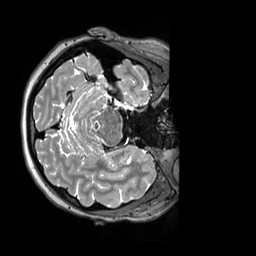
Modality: T2w
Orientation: axial
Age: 23
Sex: female
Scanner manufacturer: siemens
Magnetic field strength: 3 T
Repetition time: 3.2 s
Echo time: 0.408 s